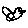
Label: bird